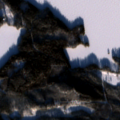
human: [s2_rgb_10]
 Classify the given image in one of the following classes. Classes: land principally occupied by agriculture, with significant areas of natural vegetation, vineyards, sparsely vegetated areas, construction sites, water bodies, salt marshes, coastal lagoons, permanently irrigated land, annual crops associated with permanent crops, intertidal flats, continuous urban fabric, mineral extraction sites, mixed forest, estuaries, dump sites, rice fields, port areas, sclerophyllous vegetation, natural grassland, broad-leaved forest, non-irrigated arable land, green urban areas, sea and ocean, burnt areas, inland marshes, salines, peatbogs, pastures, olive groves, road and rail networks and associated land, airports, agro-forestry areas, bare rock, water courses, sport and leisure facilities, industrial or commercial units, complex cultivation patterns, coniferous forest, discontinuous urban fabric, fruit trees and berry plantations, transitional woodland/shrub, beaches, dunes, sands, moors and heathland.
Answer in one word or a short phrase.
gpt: coniferous forest, transitional woodland/shrub, water bodies